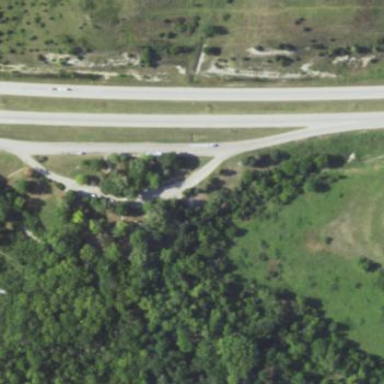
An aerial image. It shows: Rest area along the road.